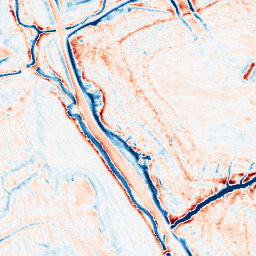
Category: edge_preserving
Decomposition family: anisotropic_diffusion
Decomposition parameters: iterations: 50
kappa: 100
gamma: 0.1
Upsampling method: regularized
Upsampling parameters: scale: 4
lambda_reg: 0.001
Upsampling scale: 4